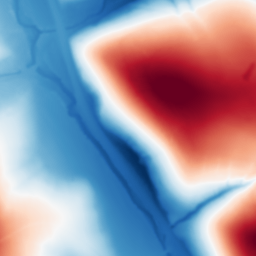
Category: multiscale
Decomposition family: dog
Decomposition parameters: sigma_low: 1
sigma_high: 100
Upsampling method: bspline
Upsampling parameters: scale: 4
Upsampling scale: 4